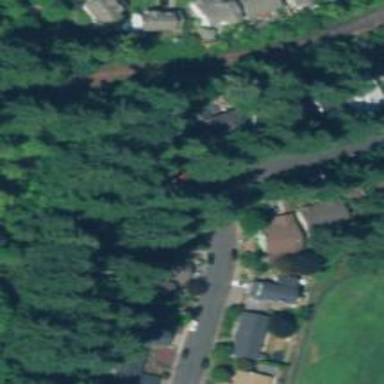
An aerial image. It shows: Residential road with sidewalk on the left side.